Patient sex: M
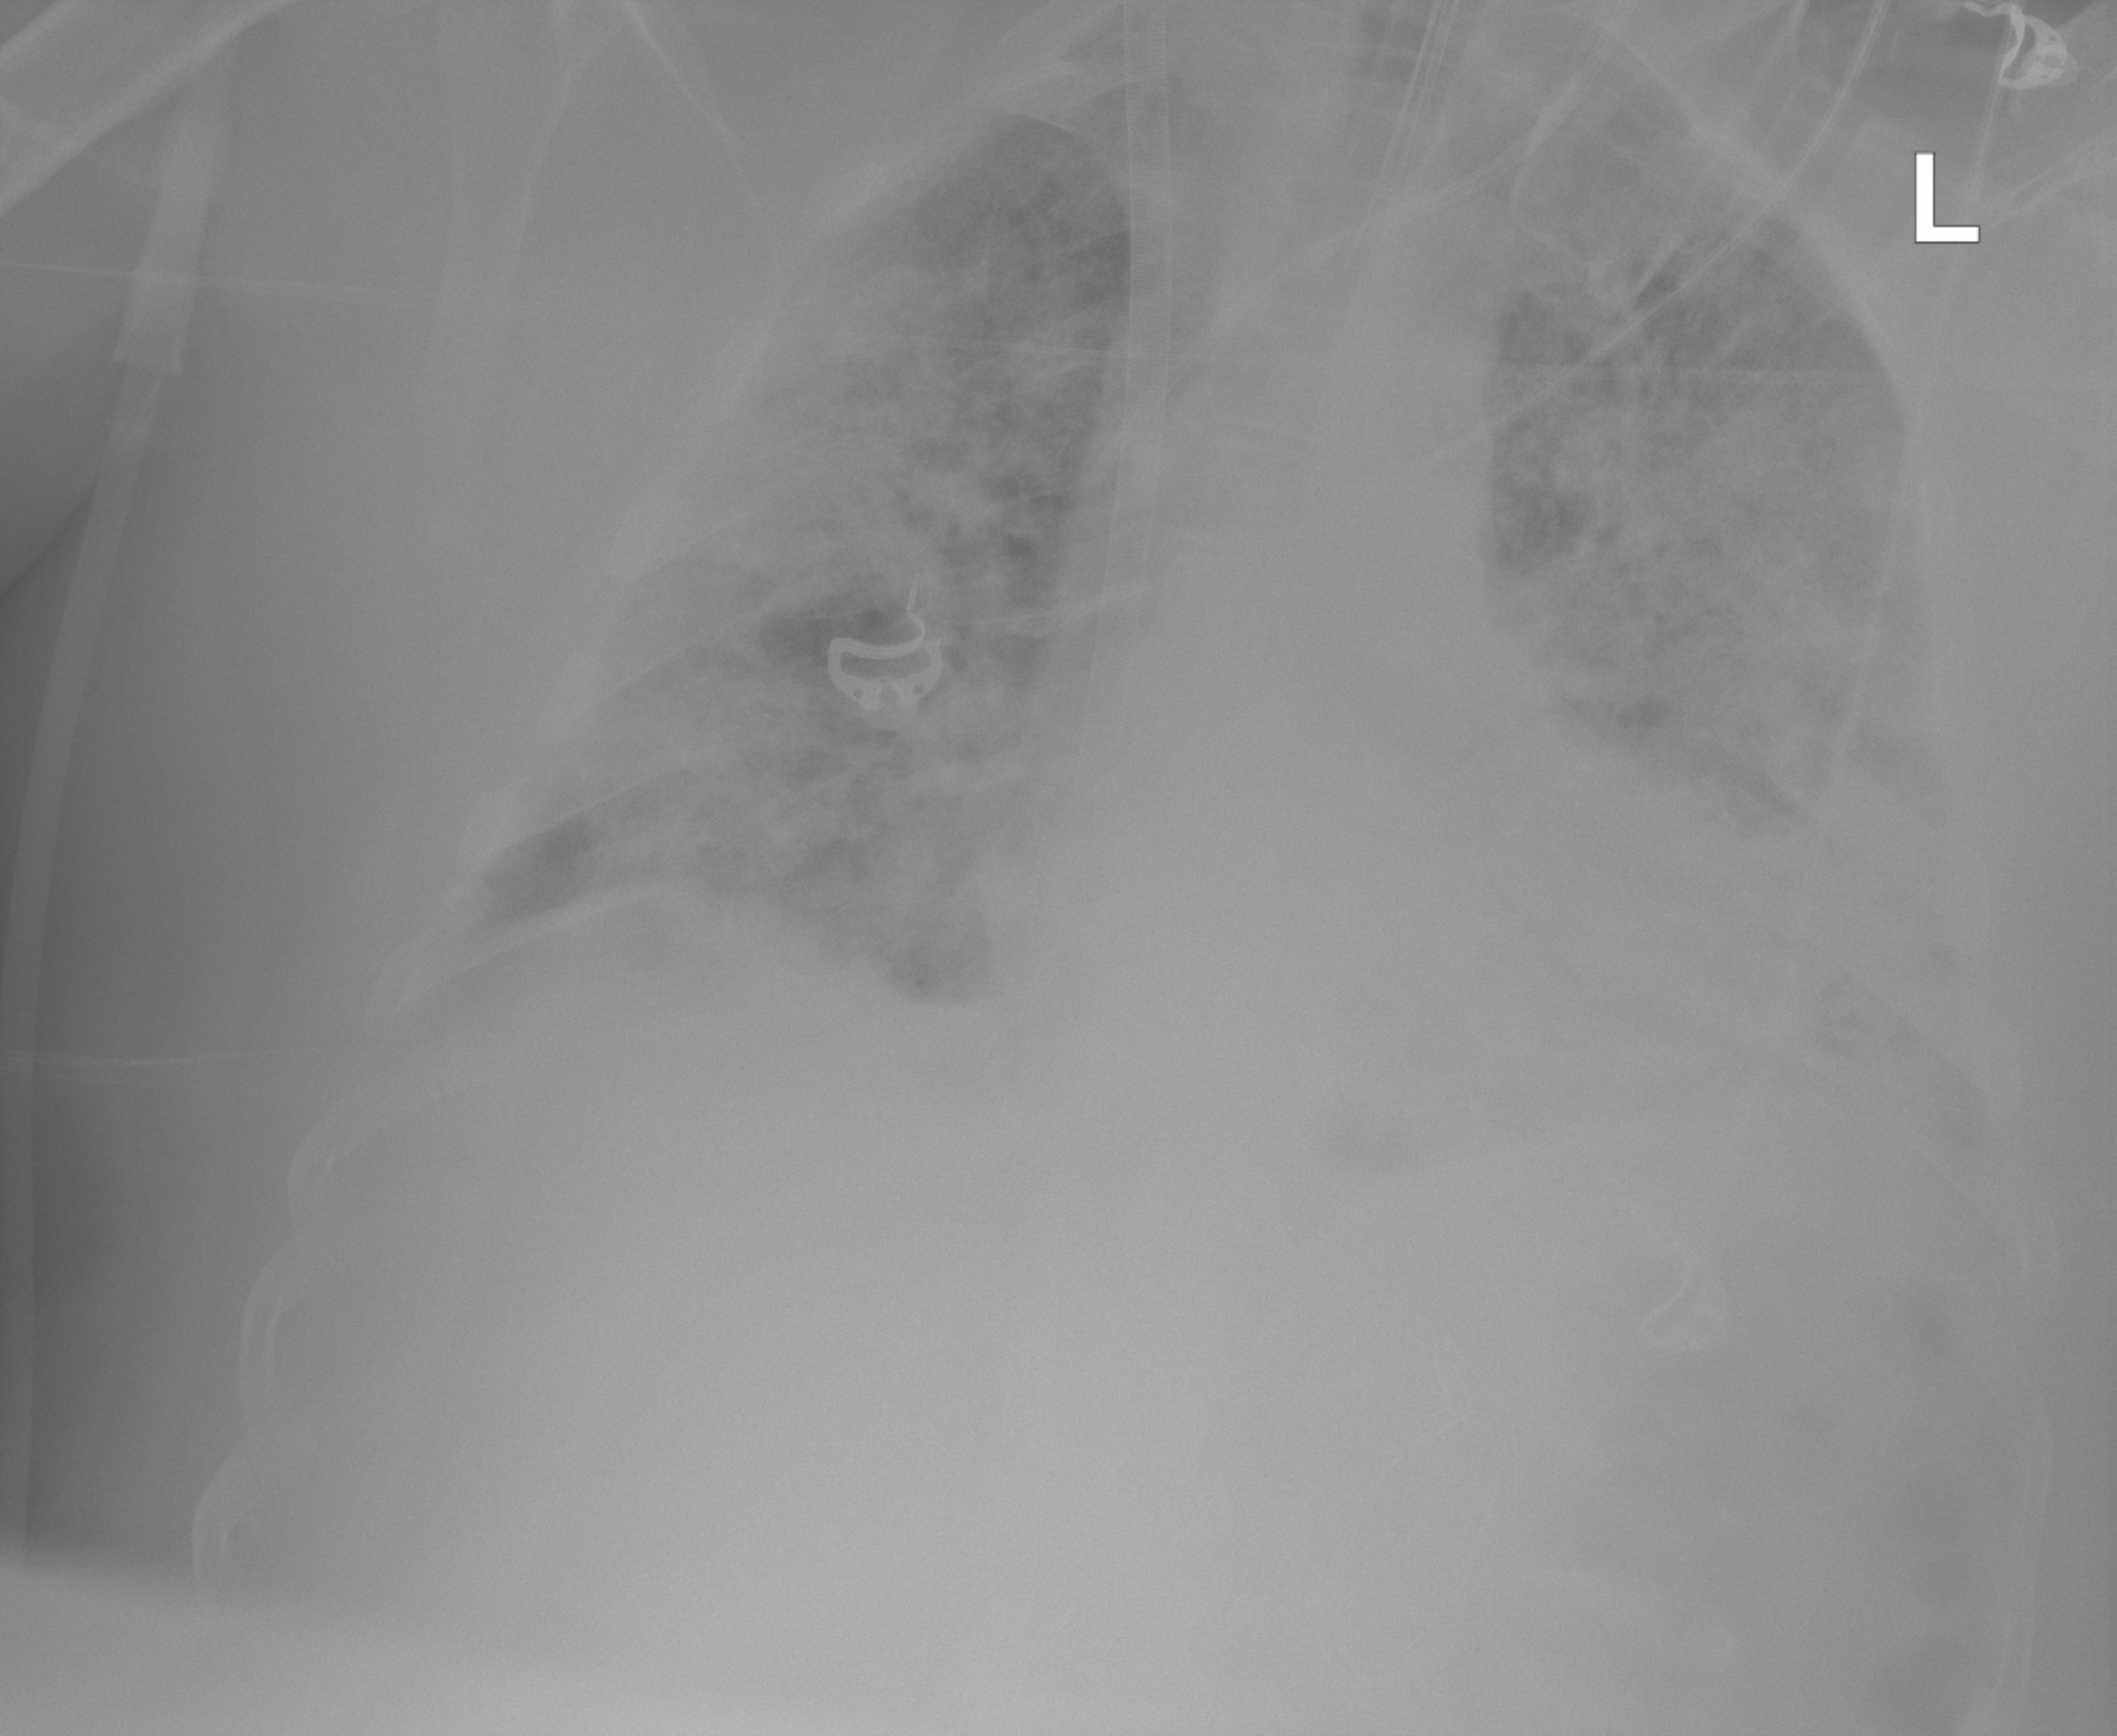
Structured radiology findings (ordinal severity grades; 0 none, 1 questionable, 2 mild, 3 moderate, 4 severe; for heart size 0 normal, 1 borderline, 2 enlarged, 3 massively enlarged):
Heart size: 1
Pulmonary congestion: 0
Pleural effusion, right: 0
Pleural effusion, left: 2
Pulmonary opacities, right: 4
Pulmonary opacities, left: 4
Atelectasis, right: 3
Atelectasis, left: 3